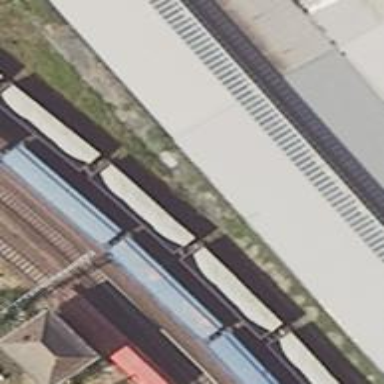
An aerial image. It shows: Platform edge at railway station.